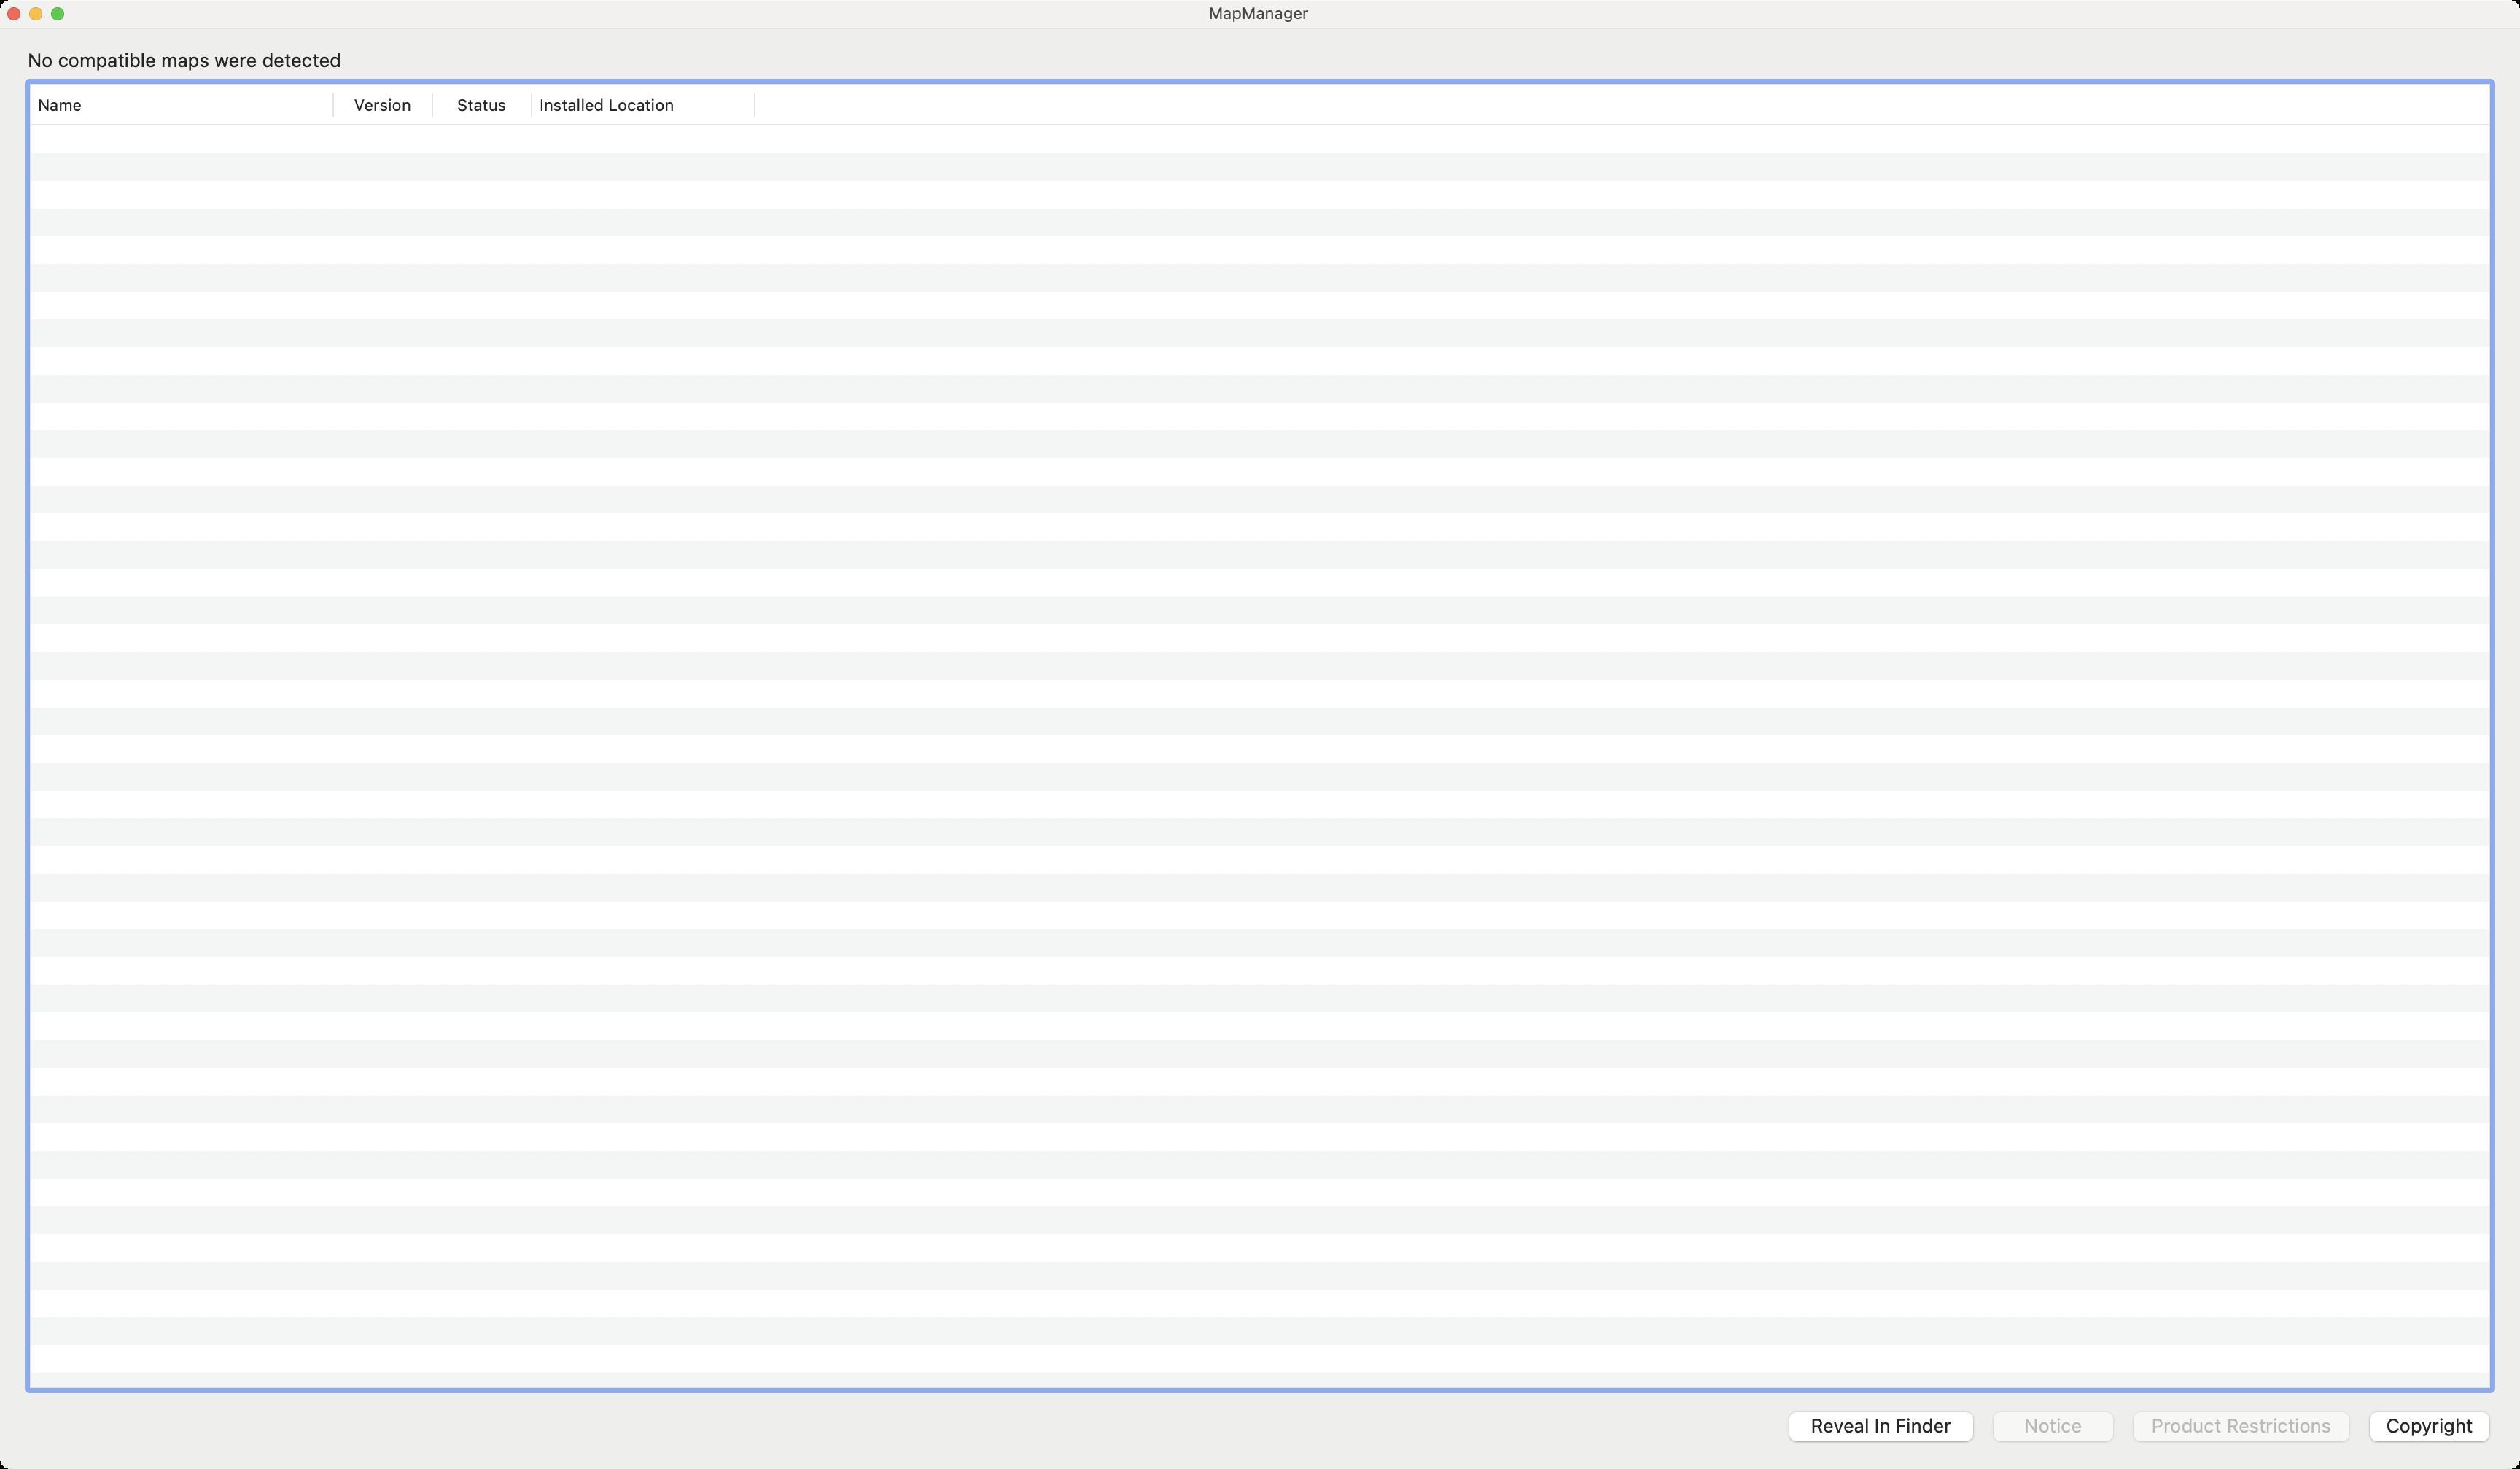
Accessibility tree:
{"name": "MapManager", "role": "AXWindow", "description": null, "role_description": "floating window", "value": null, "position": "0.00;38.00", "size": "1728;1007", "children": [{"name": null, "role": "AXScrollArea", "description": null, "role_description": "scroll area", "value": null, "position": "20.00;57.00", "size": "1688;895", "children": [{"name": null, "role": "AXTable", "description": null, "role_description": "table", "value": null, "position": "21.00;86.00", "size": "1686;865", "children": [{"name": null, "role": "AXColumn", "description": null, "role_description": "column", "value": null, "position": "21.00;86.00", "size": "208;865", "children": []}, {"name": null, "role": "AXColumn", "description": null, "role_description": "column", "value": null, "position": "229.00;86.00", "size": "68;865", "children": []}, {"name": null, "role": "AXColumn", "description": null, "role_description": "column", "value": null, "position": "297.00;86.00", "size": "68;865", "children": []}, {"name": null, "role": "AXColumn", "description": null, "role_description": "column", "value": null, "position": "365.00;86.00", "size": "153;865", "children": []}, {"name": null, "role": "AXGroup", "description": null, "role_description": "group", "value": null, "position": "21.00;58.00", "size": "1686;28", "children": [{"name": "Name", "role": "AXButton", "description": null, "role_description": "sort button", "value": null, "position": "21.00;58.00", "size": "208;28", "children": []}, {"name": "Version", "role": "AXButton", "description": null, "role_description": "sort button", "value": null, "position": "229.00;58.00", "size": "68;28", "children": []}, {"name": "Status", "role": "AXButton", "description": null, "role_description": "sort button", "value": null, "position": "297.00;58.00", "size": "68;28", "children": []}, {"name": "Installed_Location", "role": "AXButton", "description": null, "role_description": "sort button", "value": null, "position": "365.00;58.00", "size": "153;28", "children": []}]}]}, {"name": null, "role": "AXScrollBar", "description": null, "role_description": "scroll bar", "value": 0.0, "position": "21.00;935.00", "size": "1686;16", "children": []}, {"name": null, "role": "AXScrollBar", "description": null, "role_description": "scroll bar", "value": 1.0, "position": "1691.00;86.00", "size": "16;865", "children": []}]}, {"name": "Copyright", "role": "AXButton", "description": null, "role_description": "button", "value": null, "position": "1618.00;963.00", "size": "96;32", "children": []}, {"name": "Notice", "role": "AXButton", "description": null, "role_description": "button", "value": null, "position": "1360.00;963.00", "size": "96;32", "children": []}, {"name": "Reveal_In_Finder", "role": "AXButton", "description": null, "role_description": "button", "value": null, "position": "1220.00;963.00", "size": "140;32", "children": []}, {"name": null, "role": "AXStaticText", "description": null, "role_description": "text", "value": "No compatible maps were detected", "position": "17.00;32.00", "size": "512;17", "children": []}, {"name": "Product_Restrictions", "role": "AXButton", "description": null, "role_description": "button", "value": null, "position": "1456.00;963.00", "size": "162;32", "children": []}, {"name": null, "role": "AXButton", "description": null, "role_description": "close button", "value": null, "position": "3.00;5.00", "size": "13;9", "children": []}, {"name": null, "role": "AXButton", "description": null, "role_description": "zoom button", "value": null, "position": "33.00;5.00", "size": "13;9", "children": [{"name": null, "role": "AXGroup", "description": null, "role_description": "group", "value": null, "position": "33.00;5.00", "size": "13;9", "children": [{"name": null, "role": "AXGroup", "description": null, "role_description": "group", "value": null, "position": "33.00;5.00", "size": "13;9", "children": []}]}]}, {"name": null, "role": "AXButton", "description": null, "role_description": "minimize button", "value": null, "position": "18.00;5.00", "size": "13;9", "children": []}, {"name": null, "role": "AXStaticText", "description": null, "role_description": "text", "value": "MapManager", "position": "827.00;2.00", "size": "73;14", "children": []}]}